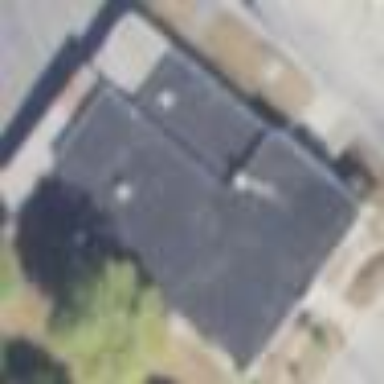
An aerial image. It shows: Commercial building.